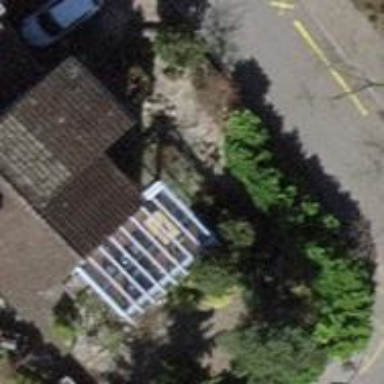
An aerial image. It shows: Building with surveillance equipment installed.